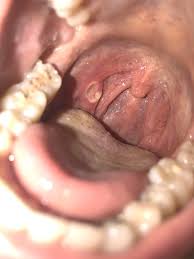
Condition: Mouth Ulcer